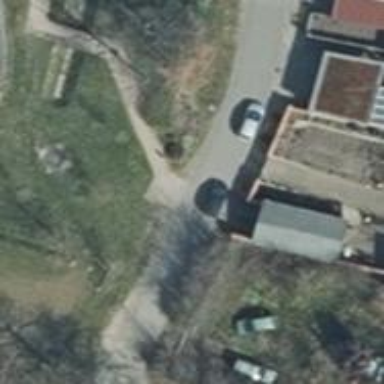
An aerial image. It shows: Compacted footway.